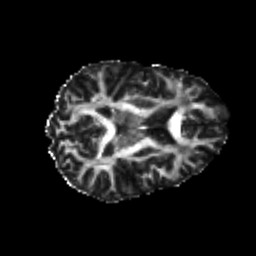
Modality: FA
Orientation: axial
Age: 20
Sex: female
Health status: healthy
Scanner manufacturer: philips
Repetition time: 7.386 s
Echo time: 0.08599 s